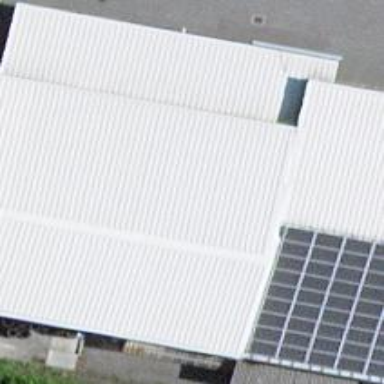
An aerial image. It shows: Small solar photovoltaic panel generator on the roof of building.